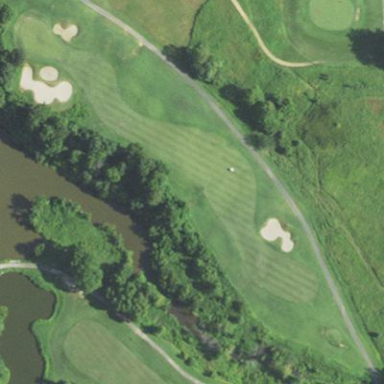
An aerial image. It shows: Golf rough area.